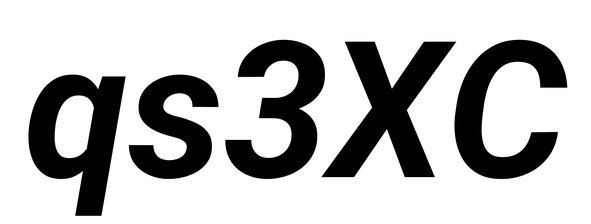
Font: Roboto-Italic_Bold_Italic